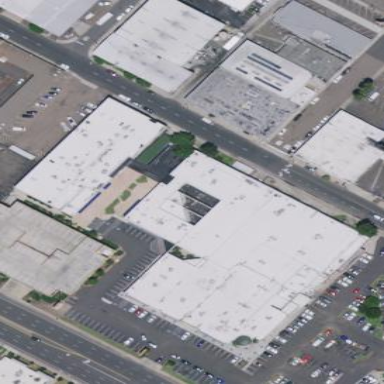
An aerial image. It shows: Commercial retail building.